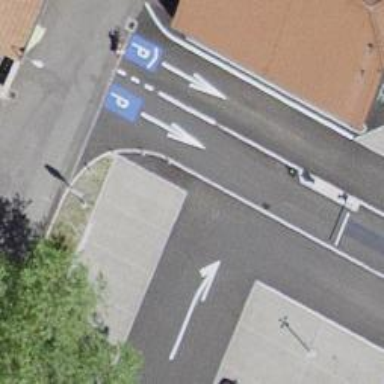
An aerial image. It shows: Asphalt parking aisle designated as service road.